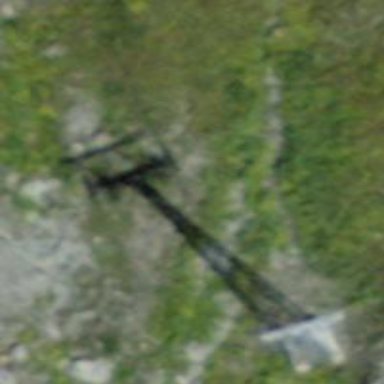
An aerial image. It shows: Pylon for aerialway.